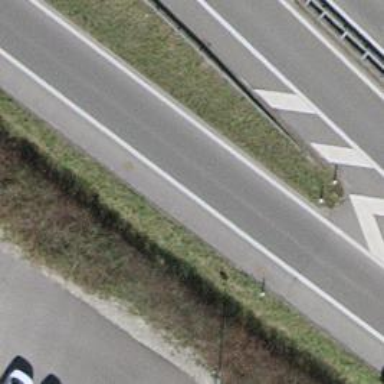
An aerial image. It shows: Motorway trunk link.